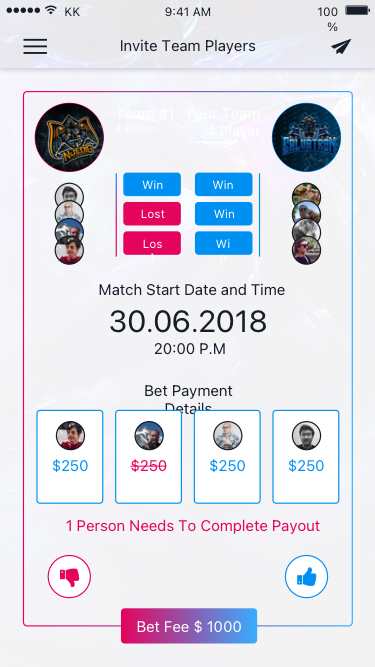
Text in this UI design:
Invite Team Players
Team #1
4 Player
Your Team
4 Player
Win
Lost
Lost
Win
Win
Win
Bet Fee $ 1000
Match Start Date and Time
Bet Payment Details
30.06.2018
20:00 P.M
$250
$250
$250
$250
1 Person Needs To Complete Payout
9:41 AM
KK
100%